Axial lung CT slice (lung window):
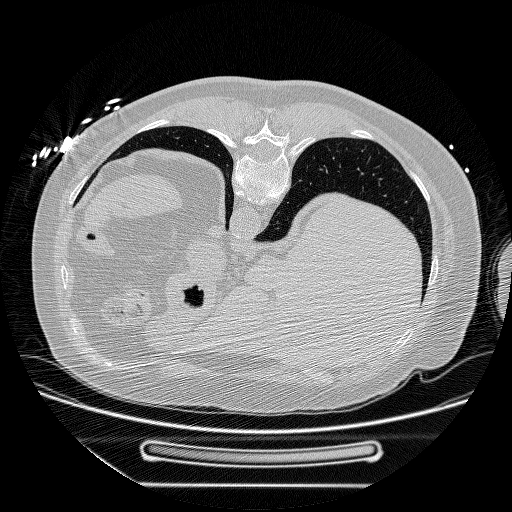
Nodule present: no